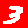
Digit: 3